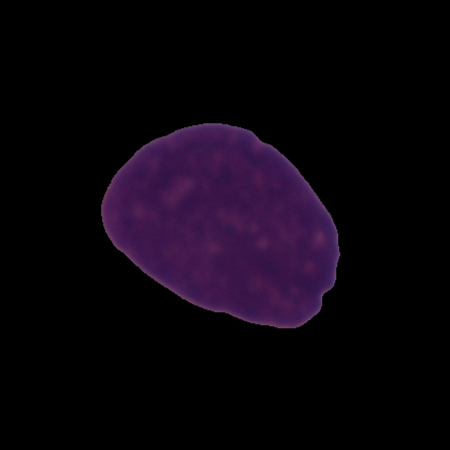
Label: cancer